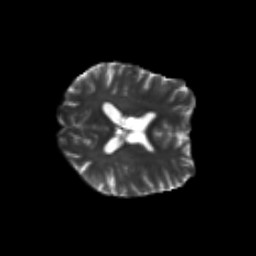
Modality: T2w
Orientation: axial
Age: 26
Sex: female
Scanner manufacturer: siemens
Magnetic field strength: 3 T
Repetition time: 3.5 s
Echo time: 0.113 s